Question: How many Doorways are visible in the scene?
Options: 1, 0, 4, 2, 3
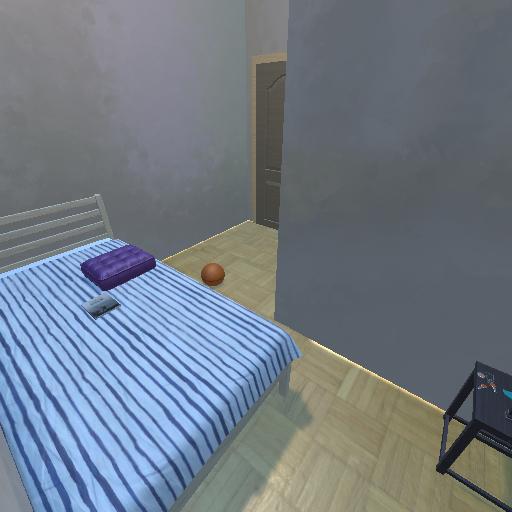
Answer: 1